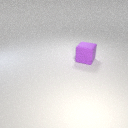
large purple rubber cube